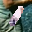
Label: 1